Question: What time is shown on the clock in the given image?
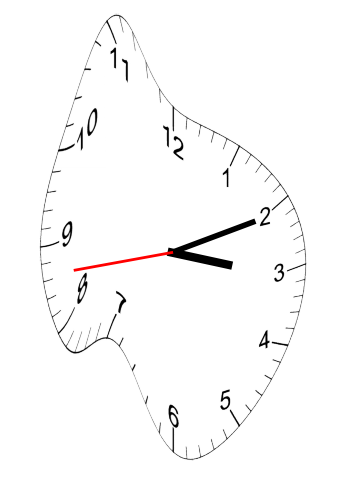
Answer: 03:10:43